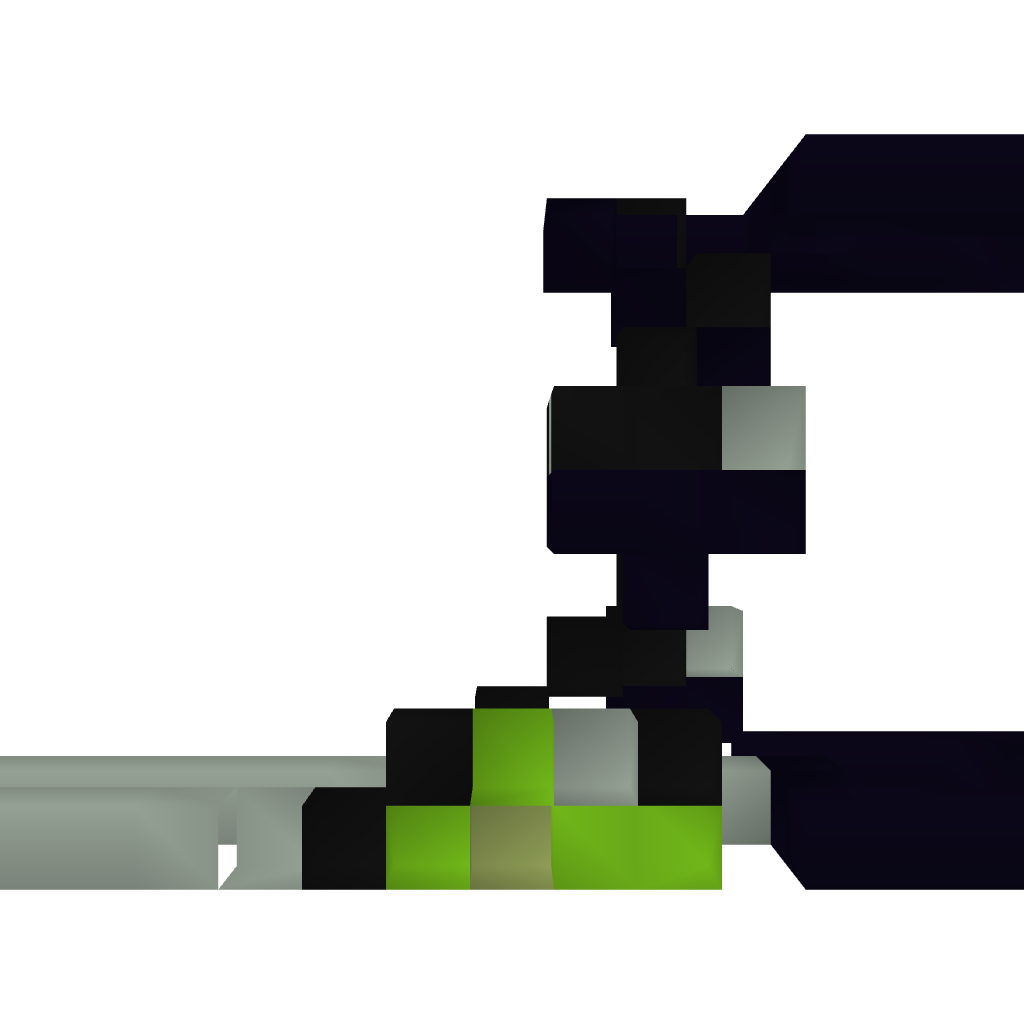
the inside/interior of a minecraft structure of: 300 block player cannon